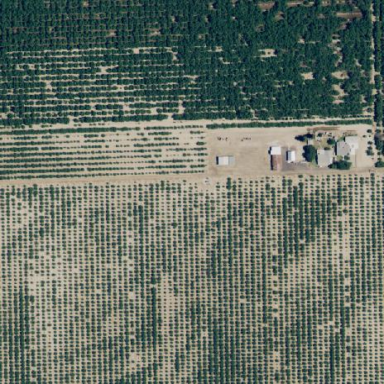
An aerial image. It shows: Orchard filled with almond trees.